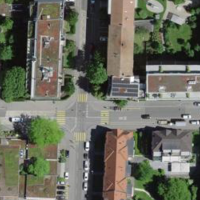
EUNIS habitat code: 54
Species observed at this site:
Geranium robertianum